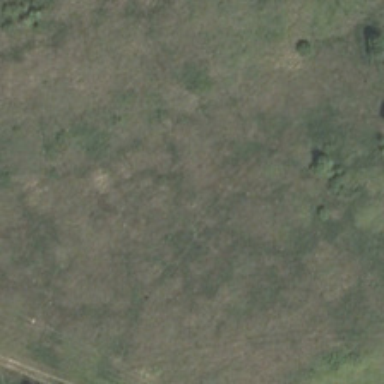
Some sparse green trees are in a piece of green meadow .